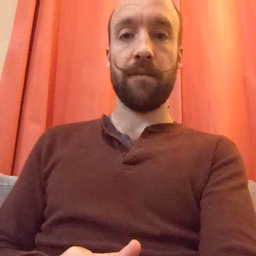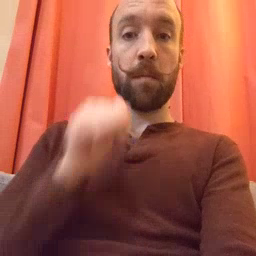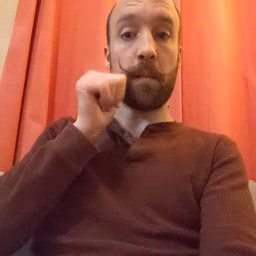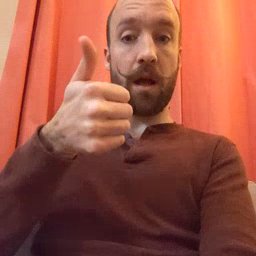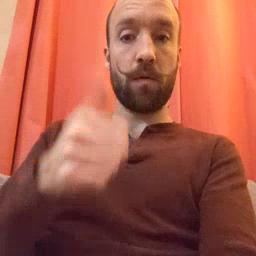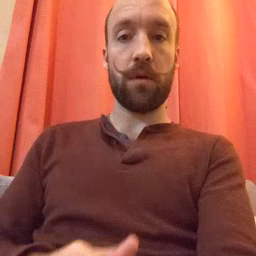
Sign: tomorrow